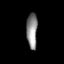
Tissue: lung
Cell type: Others
Senescence score: 0.2055
Nuclear area (px): 379
Mean DAPI intensity: 139.831